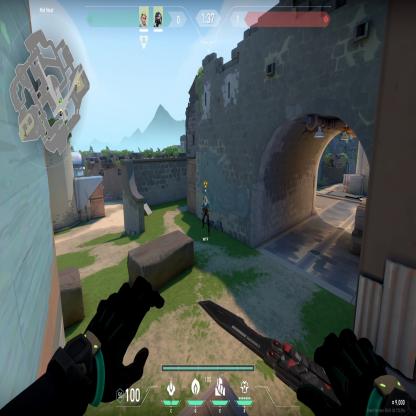
Label: teammate